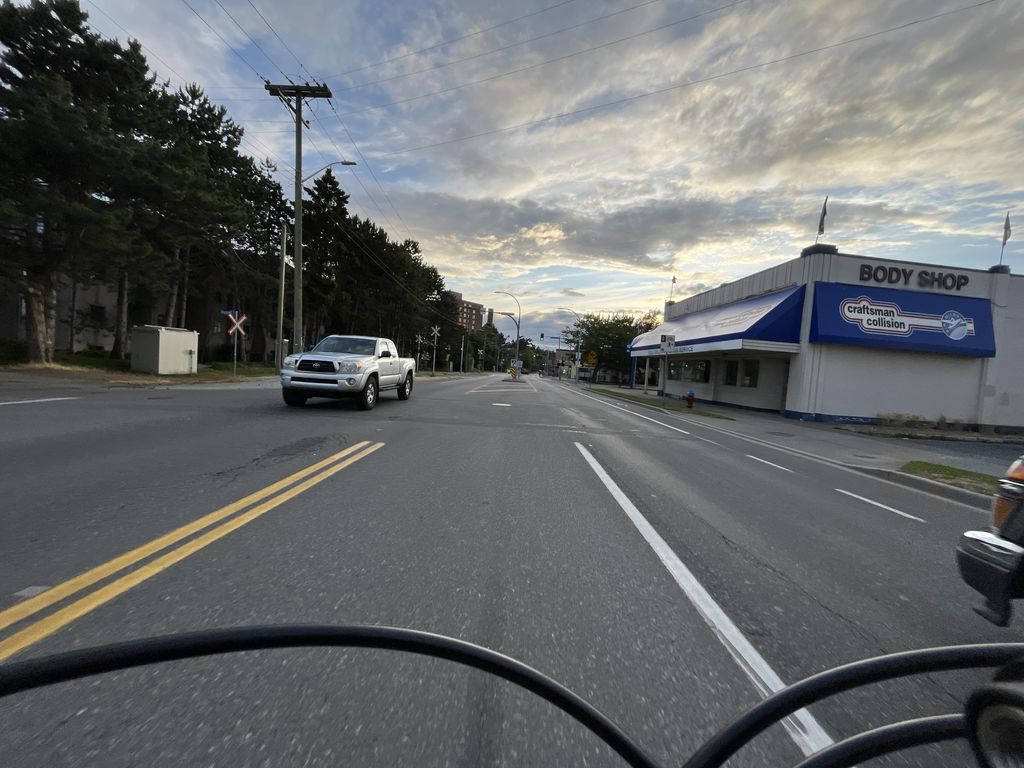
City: victoria